Aerial crown-view tile of a tropical tree (Barro Colorado Island, Panama), acquired 20240716:
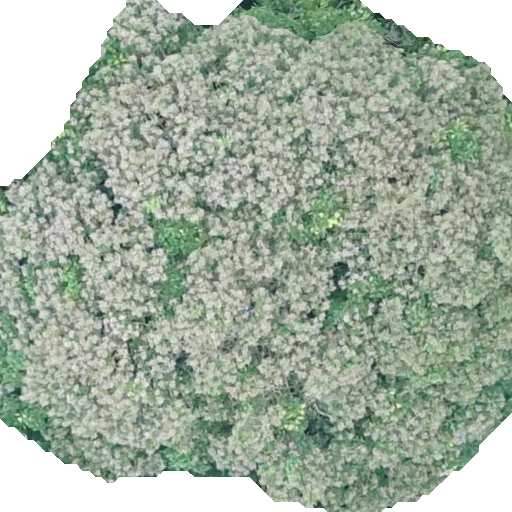
Species: Dipteryx oleifera
GBIF accepted scientific name: Dipteryx oleifera
Crown area: 388.469 m²